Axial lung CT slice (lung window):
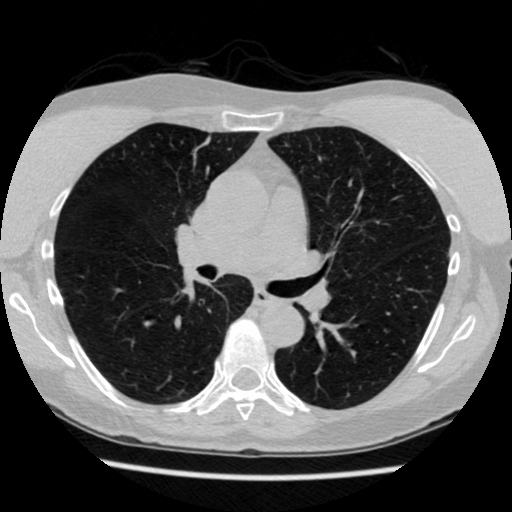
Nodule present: no